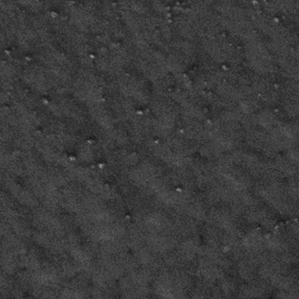
Label: frost